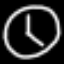
Label: clock